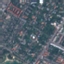
Land use / land cover class: Residential